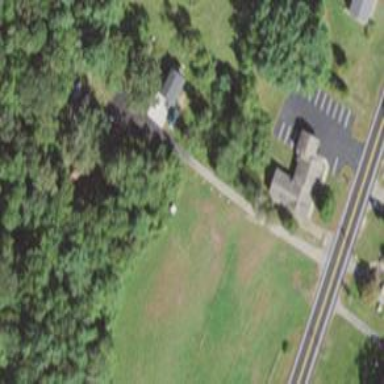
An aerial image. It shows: Residential driveway used as service road.